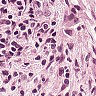
Metastatic tissue present: yes